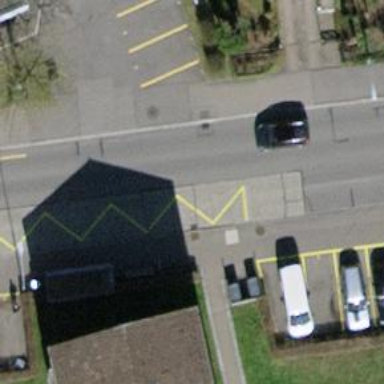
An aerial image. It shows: Public transport stop position.